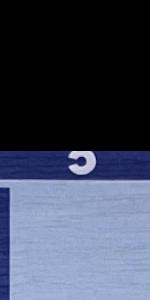
Label: Empty